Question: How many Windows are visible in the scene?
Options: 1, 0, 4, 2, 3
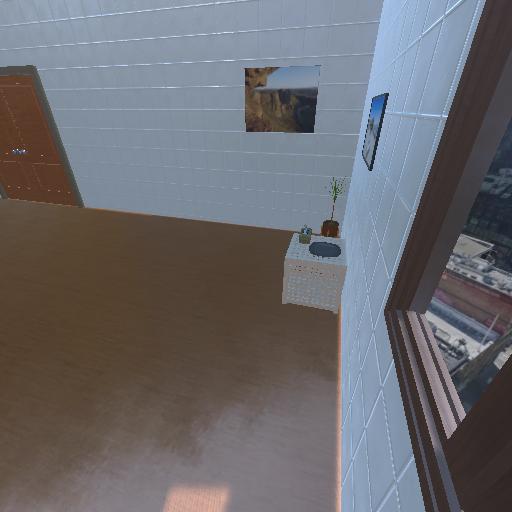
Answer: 1